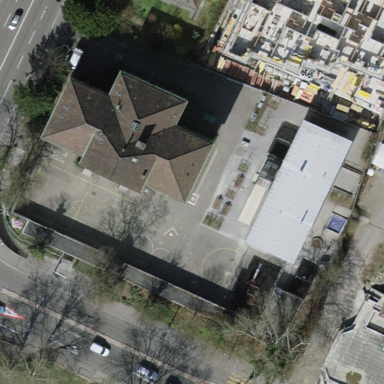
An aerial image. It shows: School.